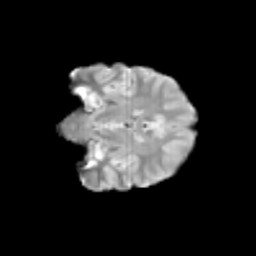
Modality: T2w
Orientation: coronal
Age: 13
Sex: female
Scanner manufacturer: siemens
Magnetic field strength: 3 T
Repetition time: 3.8 s
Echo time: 0.07 s